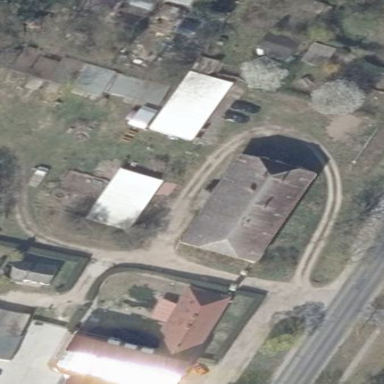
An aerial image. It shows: Half-hipped roof building.